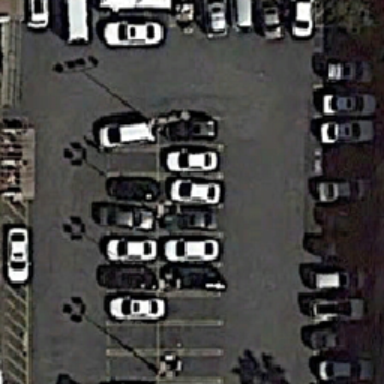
A gray roof house is a parking lot .